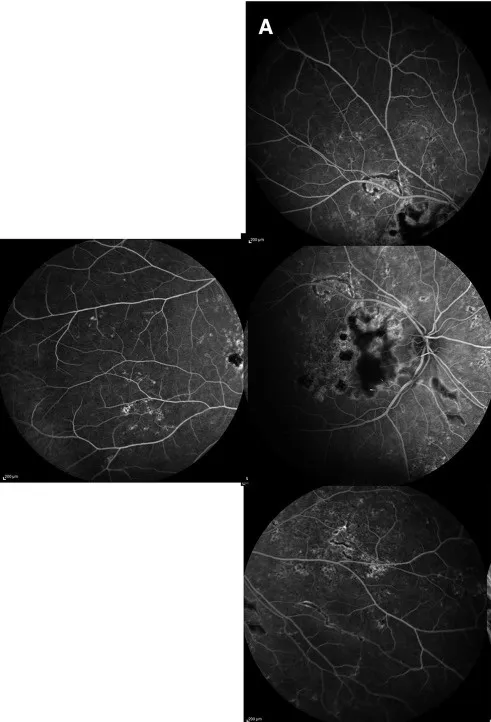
Patient 3. (A,B) At last follow-up, intermediate phase of fluorescein angiography (FA) of both eyes showing hypofluorescence of the lesions in the posterior pole with hyperfluorescent borders and extensive widespread new lesions with staining.
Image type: ophthalmic_imaging (ophthalmic_angiography)